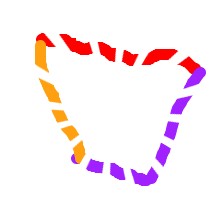
Shape: trapezoid